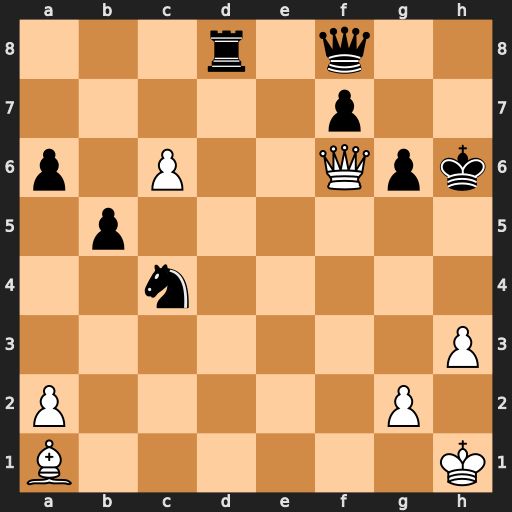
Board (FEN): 3r1q2/5p2/p1P2Qpk/1p6/2n5/7P/P5P1/B6K
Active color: w
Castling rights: -
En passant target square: -
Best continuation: Qh4#